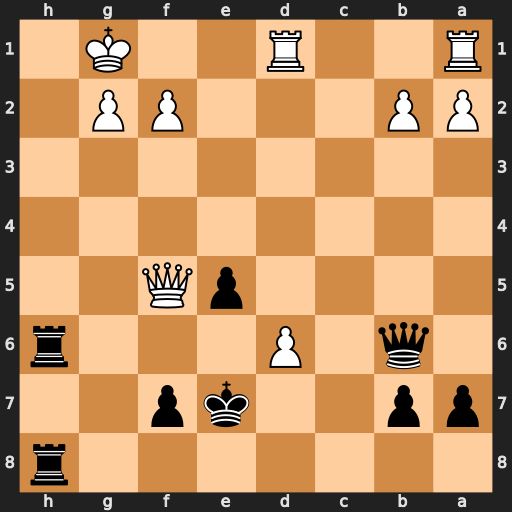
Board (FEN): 7r/pp2kp2/1q1P3r/4pQ2/8/8/PP3PP1/R2R2K1
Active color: b
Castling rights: -
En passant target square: -
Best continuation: Kd8 Qg5+ f6 Qxh6 Rxh6